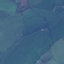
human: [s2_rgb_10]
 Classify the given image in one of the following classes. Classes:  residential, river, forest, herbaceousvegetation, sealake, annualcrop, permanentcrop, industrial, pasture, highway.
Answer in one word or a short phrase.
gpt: Pasture